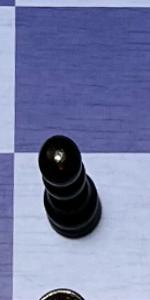
Label: Pawn_Black